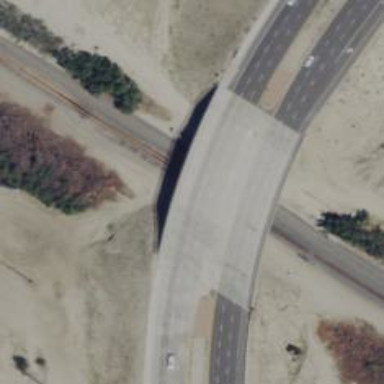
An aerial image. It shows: Secondary road crossing bridge.